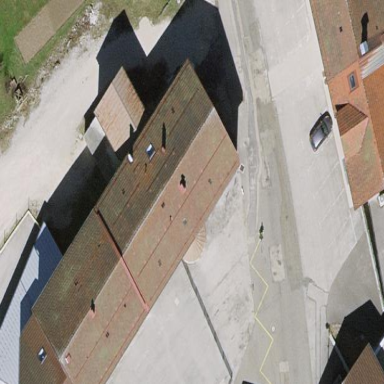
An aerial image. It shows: School building.